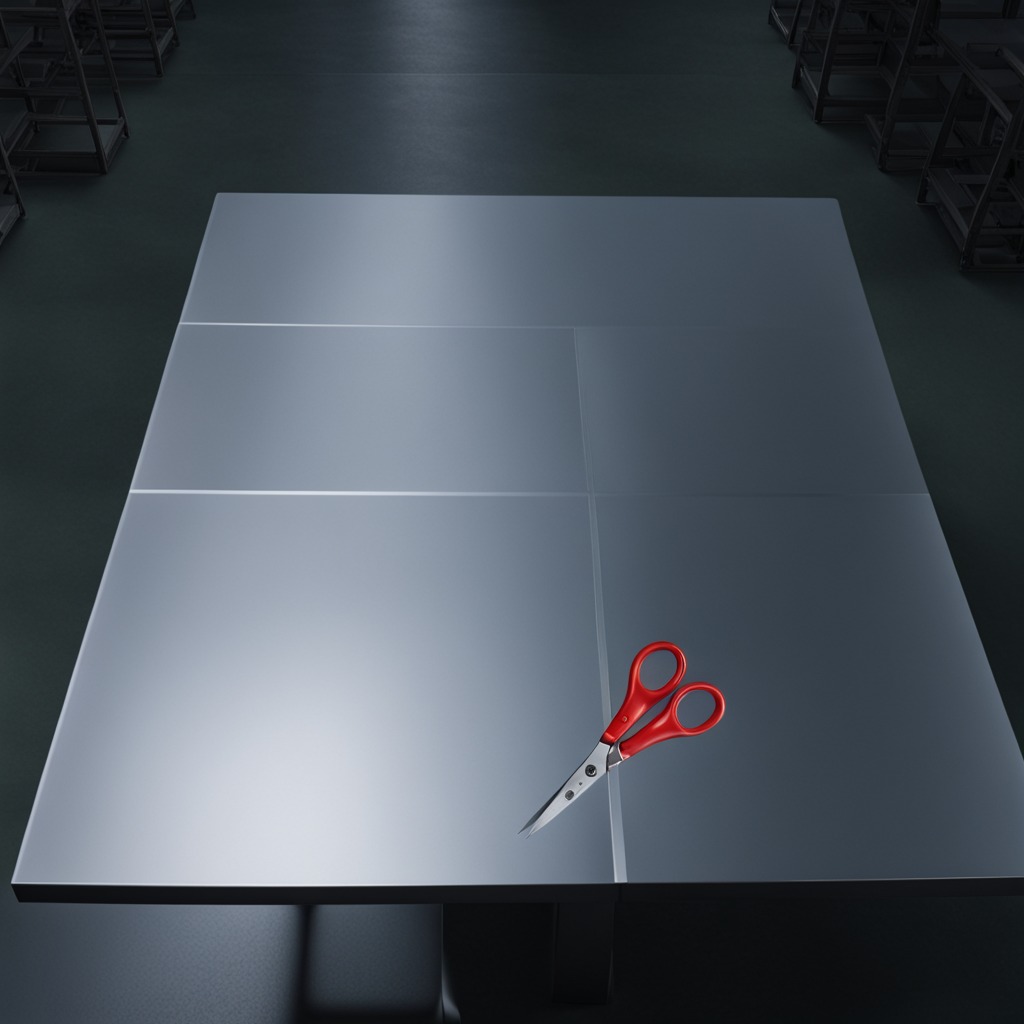
A scissor is lying on the tabletop.